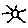
Label: sun